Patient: sex F, age 46
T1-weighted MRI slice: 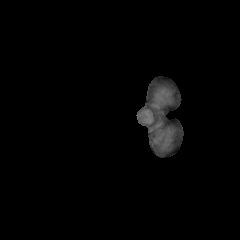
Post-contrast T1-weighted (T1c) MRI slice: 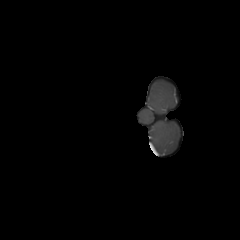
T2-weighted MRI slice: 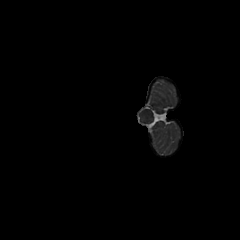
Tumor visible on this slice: no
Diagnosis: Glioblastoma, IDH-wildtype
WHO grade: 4